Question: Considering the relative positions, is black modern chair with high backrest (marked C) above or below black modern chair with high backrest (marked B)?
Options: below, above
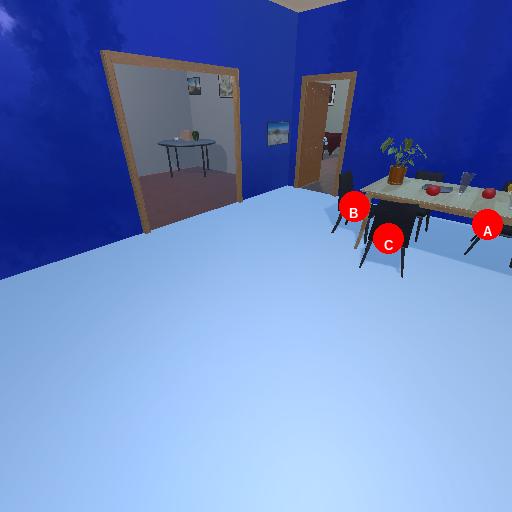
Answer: below